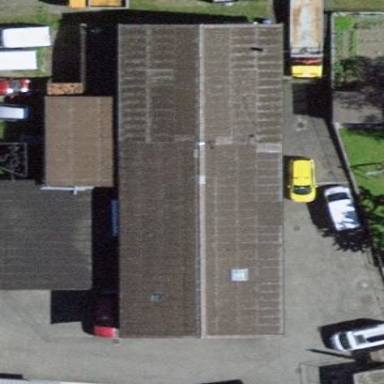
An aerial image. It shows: Building that houses car repair shop.